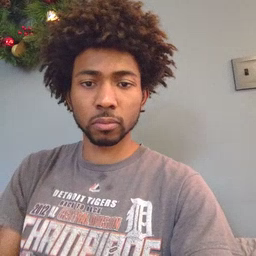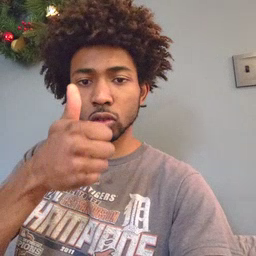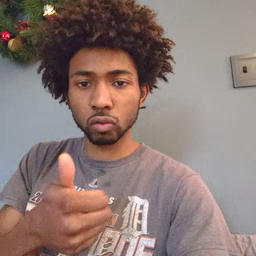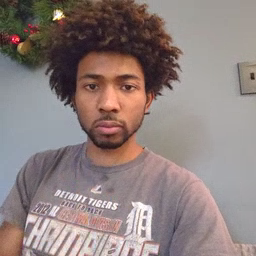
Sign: every